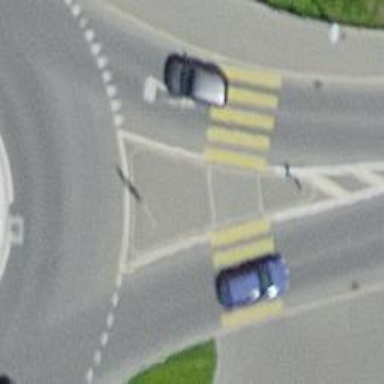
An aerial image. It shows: Uncontrolled zebra crossing with central island.